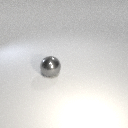
large gray metal sphere